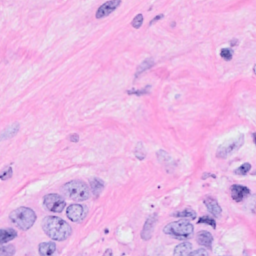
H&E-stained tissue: Breast